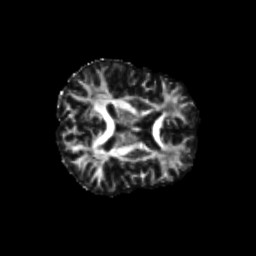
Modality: FA
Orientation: axial
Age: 44
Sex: male
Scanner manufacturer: siemens
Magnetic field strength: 3 T
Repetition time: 8.6 s
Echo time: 0.095 s